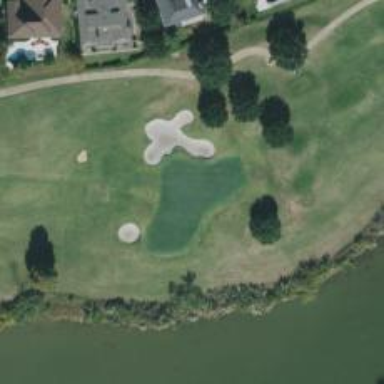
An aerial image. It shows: View of golf hole.